Question: # Below is the Complete code :
## Please tell me the solution
I am getting this error while retrieving data from Firebase realtime database
Activity is crashing after a while automatically:

Getting error at this line:-
'''
Client_Review_getter_setter CRArr=dataSnapshot1.getValue(Client_Review_getter_setter.class);
'''
'''
'This is my Fragment code :-'
package com.example.acubeitsolution;
import androidx.annotation.NonNull;
import androidx.annotation.Nullable;
import androidx.appcompat.app.AppCompatActivity;
import androidx.appcompat.widget.Toolbar;
import androidx.fragment.app.Fragment;
import androidx.recyclerview.widget.LinearLayoutManager;
import androidx.recyclerview.widget.RecyclerView;
import android.content.Context;
import android.content.Intent;
import android.net.ConnectivityManager;
import android.net.NetworkInfo;
import android.os.Bundle;
import android.util.Log;
import android.view.LayoutInflater;
import android.view.View;
import android.view.ViewGroup;
import android.widget.ImageView;
import android.widget.Toast;
import com.google.firebase.database.DataSnapshot;
import com.google.firebase.database.DatabaseError;
import com.google.firebase.database.DatabaseReference;
import com.google.firebase.database.FirebaseDatabase;
import com.google.firebase.database.ValueEventListener;
import java.util.ArrayList;
public class ChatFragment extends Fragment {
DatabaseReference databaseReference;
RecyclerView recyclerView;
ArrayList<Client_Review_getter_setter> list;
Client_Review_AdapterClass adapter;
@Nullable
@Override
public View onCreateView(@NonNull LayoutInflater inflater, @Nullable ViewGroup container, @Nullable Bundle savedInstanceState) {
View view= inflater.inflate(R.layout.activity_chat_fragment,container,false);
recyclerView=(RecyclerView)view.findViewById(R.id.chat_fragment_recyclerview);
recyclerView.setLayoutManager(new LinearLayoutManager(getActivity()));
list=new ArrayList<Client_Review_getter_setter>();
if(checkConnection() == true) {
databaseReference = FirebaseDatabase.getInstance().getReference().child("ClientReview");
databaseReference.addValueEventListener(new ValueEventListener() {
@Override
public void onDataChange(@NonNull DataSnapshot dataSnapshot) {
for(DataSnapshot dataSnapshot1 : dataSnapshot.getChildren())
{
Client_Review_getter_setter CRArr=dataSnapshot1.getValue(Client_Review_getter_setter.class);
list.add(CRArr);
}
adapter = new Client_Review_AdapterClass(getActivity(),list);
recyclerView.setAdapter(adapter);
}
@Override
public void onCancelled(@NonNull DatabaseError databaseError) {
databaseError.getDetails();
Toast.makeText(getActivity(), databaseError.getMessage(), Toast.LENGTH_LONG).show();
}
});
}
else
{
Toast.makeText(getActivity(),"No internet connection
Trun on wifi / mobile data",Toast.LENGTH_LONG).show();
}
return view;
}
public boolean checkConnection()
{
ConnectivityManager connectivityManager=(ConnectivityManager)getActivity()
.getSystemService(Context.CONNECTIVITY_SERVICE);
NetworkInfo active_Network=connectivityManager.getActiveNetworkInfo();
if(null != active_Network)
{
return true;
}
else
{
return false;
}
}
}
'''
'This is my Getter Setter class :-'
'''
package com.example.acubeitsolution;
public class Client_Review_getter_setter {
private String CompanyName;
private String CompanyReview;
private String CompanyLogo;
public Client_Review_getter_setter(String companyName, String companyReview, String companyLogo) {
CompanyName = companyName;
CompanyReview = companyReview;
CompanyLogo = companyLogo;
}
public Client_Review_getter_setter() {
}
public String getCompanyName() {
return CompanyName;
}
public void setCompanyName(String companyName) {
CompanyName = companyName;
}
public String getCompanyReview() {
return CompanyReview;
}
public void setCompanyReview(String companyReview) {
CompanyReview = companyReview;
}
public String getCompanyLogo() {
return CompanyLogo;
}
public void setCompanyLogo(String companyLogo) {
CompanyLogo = companyLogo;
}
}
'This is my Adapter class :-'
package com.example.acubeitsolution;
import android.content.Context;
import android.view.LayoutInflater;
import android.view.View;
import android.view.ViewGroup;
import android.widget.ArrayAdapter;
import android.widget.ImageView;
import android.widget.LinearLayout;
import android.widget.TextView;
import androidx.annotation.NonNull;
import androidx.recyclerview.widget.RecyclerView;
import com.squareup.picasso.Picasso;
import java.util.ArrayList;
public class Client_Review_AdapterClass extends RecyclerView.Adapter<Client_Review_AdapterClass.MyViewHolder> {
Context context;
ArrayList<Client_Review_getter_setter> ClientReviewArr;
public Client_Review_AdapterClass(Context c, ArrayList<Client_Review_getter_setter> CRArr) {
context=c;
ClientReviewArr=CRArr;
}
@NonNull
@Override
public MyViewHolder onCreateViewHolder(@NonNull ViewGroup parent, int viewType) {
return new MyViewHolder(LayoutInflater.from(parent.getContext()).inflate(R.layout.client_review_cardview,parent,false));
}
@Override
public void onBindViewHolder(@NonNull MyViewHolder holder, int position) {
holder.CompanyName.setText(ClientReviewArr.get(position).getCompanyName());
holder.CompanyReview.setText(ClientReviewArr.get(position).getCompanyReview());
Picasso.get().load(ClientReviewArr.get(position).getCompanyLogo()).into(holder.CompanyLogo);
}
@Override
public int getItemCount() {
return ClientReviewArr.size();
}
class MyViewHolder extends RecyclerView.ViewHolder {
TextView CompanyName, CompanyReview;
ImageView CompanyLogo;
public MyViewHolder(@NonNull View itemView) {
super(itemView);
CompanyName = (TextView) itemView.findViewById(R.id.client_review_cardview_company_name);
CompanyReview = (TextView) itemView.findViewById(R.id.client_review_cardview_company_review_description);
CompanyLogo = (ImageView) itemView.findViewById(R.id.client_review_cardview_companylogo_imageview);
}
}
}
'''
'''
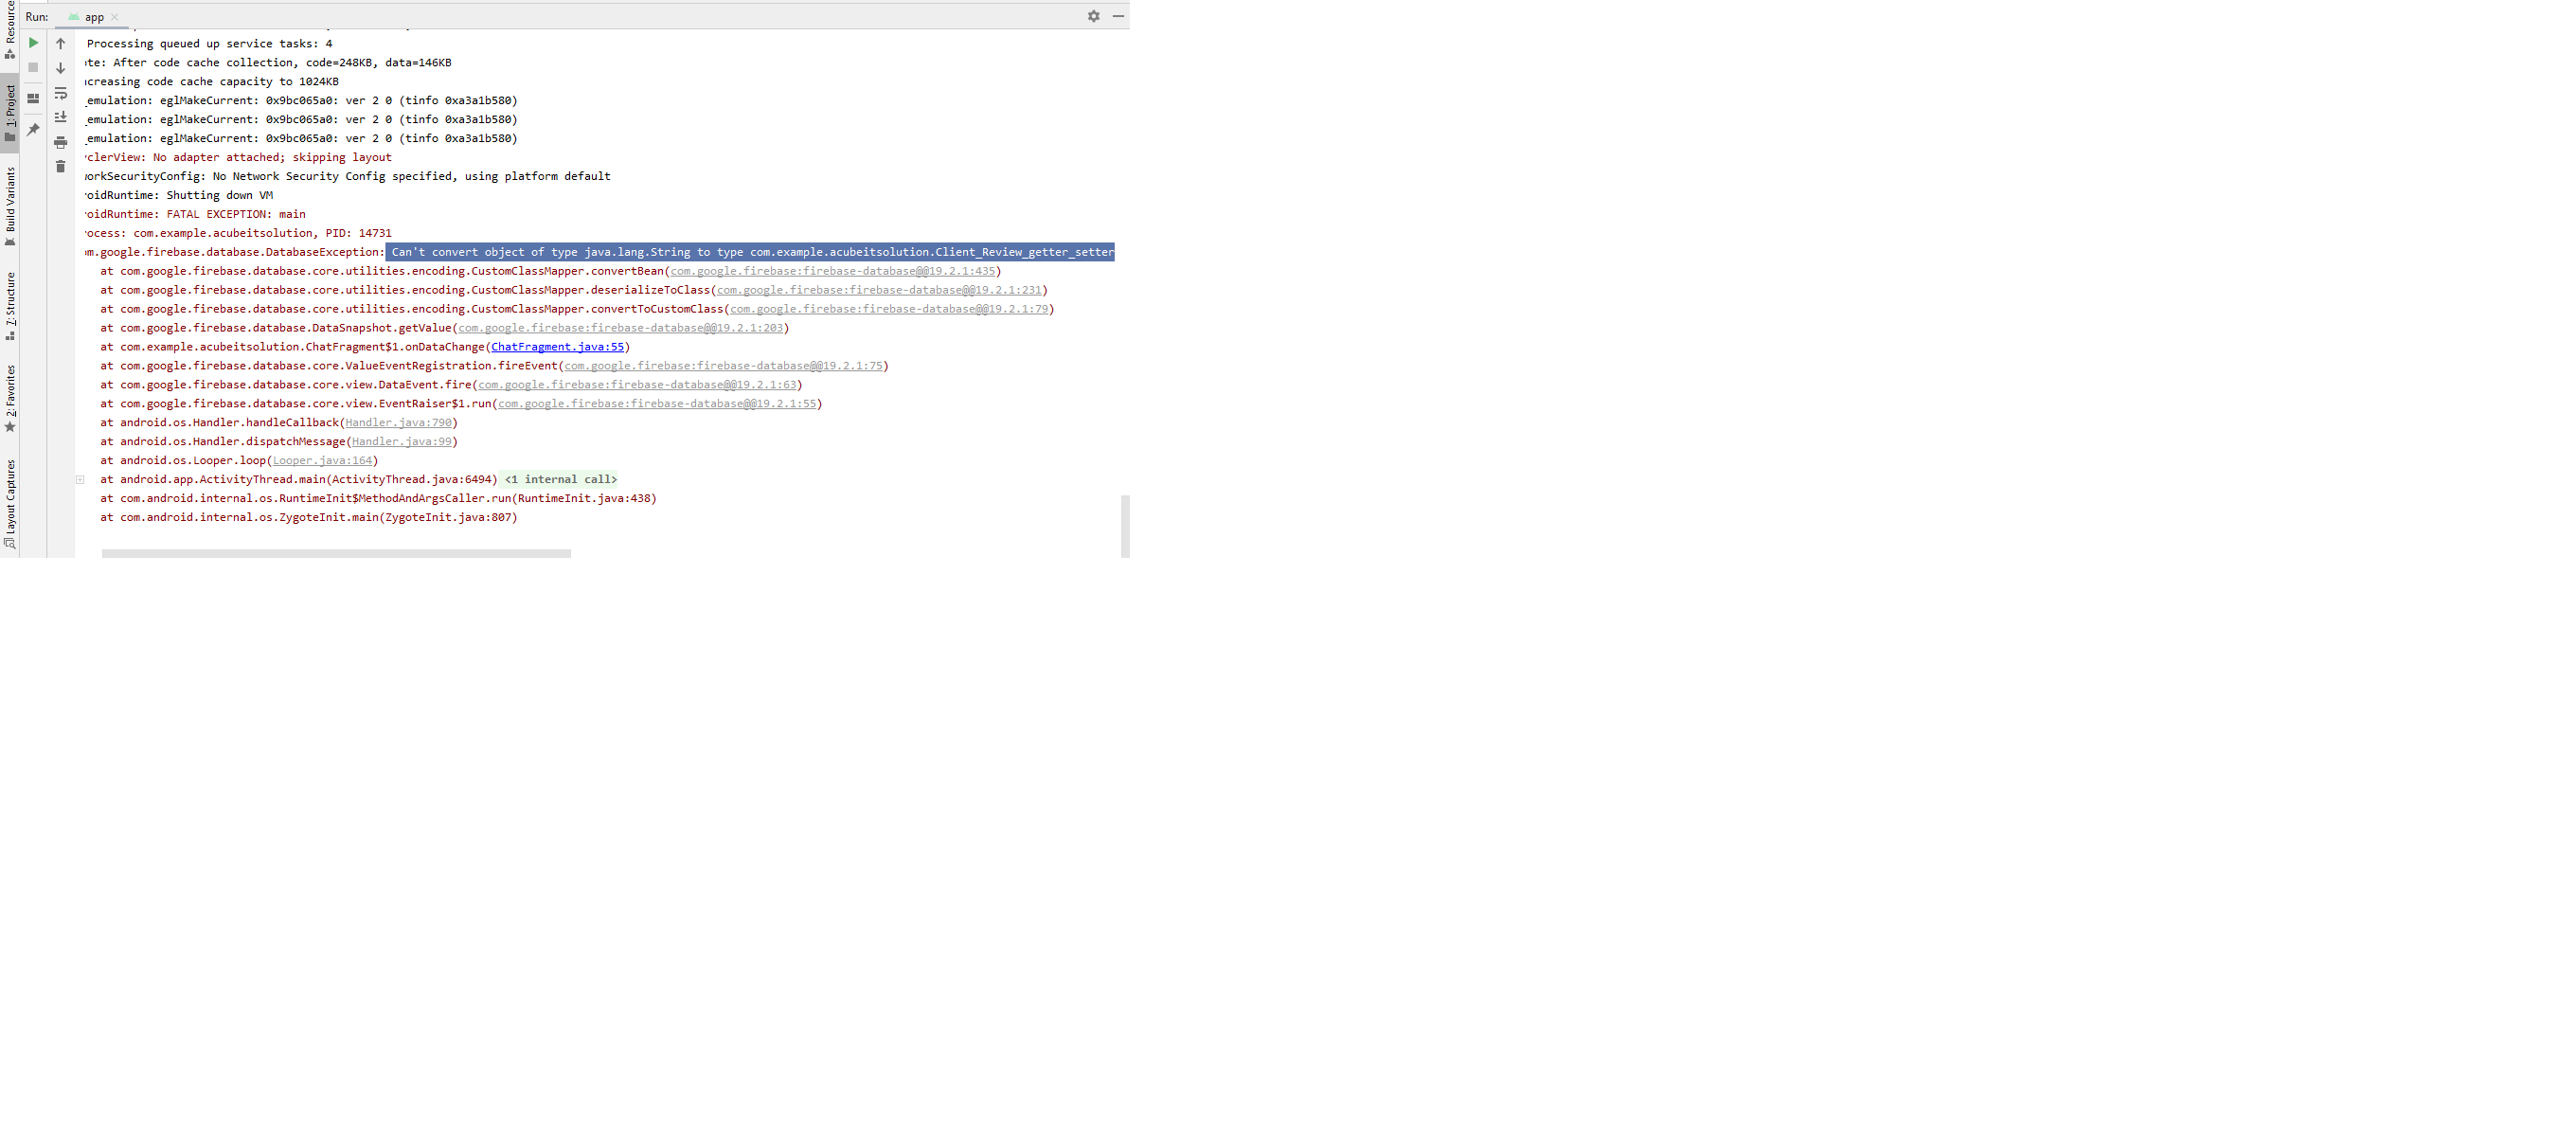
Answer: Change this:
'''
public void onDataChange(@NonNull DataSnapshot dataSnapshot) {
for(DataSnapshot dataSnapshot1 : dataSnapshot.getChildren())
{
Client_Review_getter_setter CRArr=dataSnapshot1.getValue(Client_Review_getter_setter.class);
list.add(CRArr);
}
adapter = new Client_Review_AdapterClass(getActivity(),list);
recyclerView.setAdapter(adapter);
}
'''
into this:
'''
public void onDataChange(@NonNull DataSnapshot dataSnapshot) {
Client_Review_getter_setter CRArr=dataSnapshot.getValue(Client_Review_getter_setter.class);
list.add(CRArr);
adapter = new Client_Review_AdapterClass(getActivity(),list);
recyclerView.setAdapter(adapter);
}
'''
Remove the for loop, since when you are iterating you are retrieving the valus of type String and not of the modal class that you created.